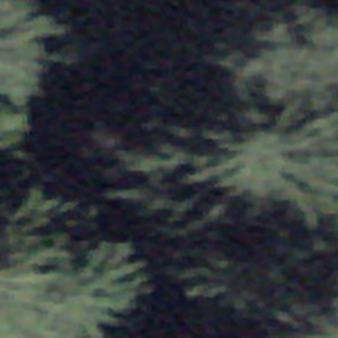
Label: other